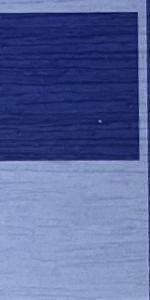
Label: Empty